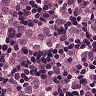
Metastatic tissue present: yes